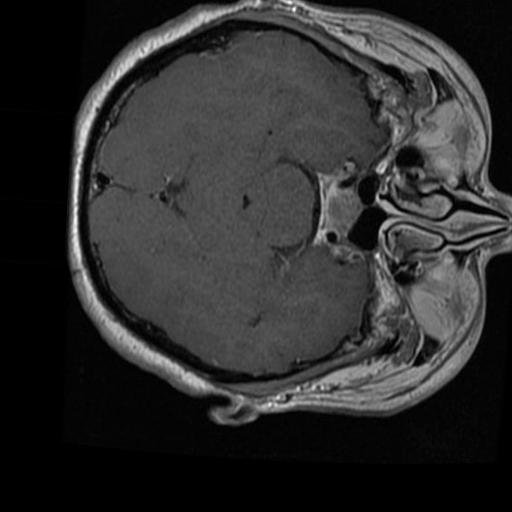
Label: brain_tumor